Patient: sex M, age 51
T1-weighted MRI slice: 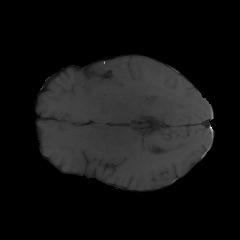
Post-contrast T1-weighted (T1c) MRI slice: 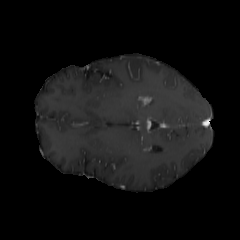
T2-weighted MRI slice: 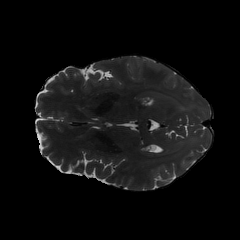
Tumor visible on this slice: no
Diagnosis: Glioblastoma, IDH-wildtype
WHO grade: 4